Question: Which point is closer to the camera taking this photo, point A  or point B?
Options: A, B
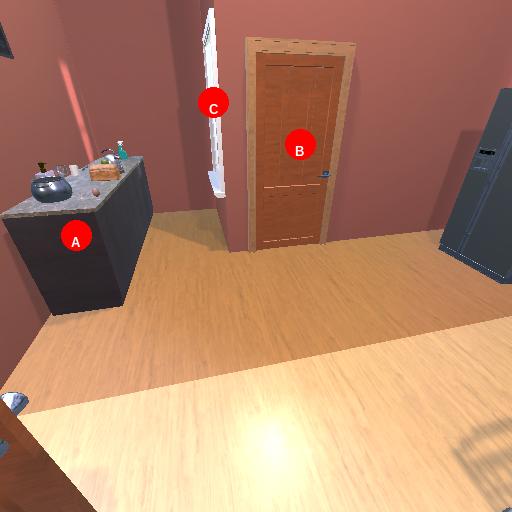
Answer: A